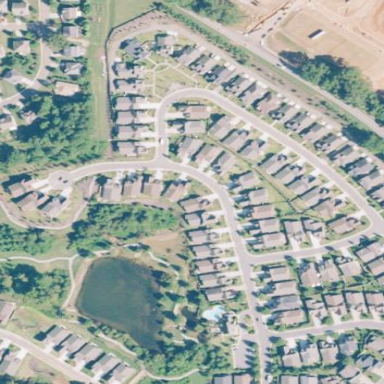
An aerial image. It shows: Single-family residential area.